A spectrogram of one vibration snapshot from a rotating-machine test bench is shown (time on one axis, frequency on the other). Classify the rotor condition as one of: normal, misalignment, unbalance, looseness.
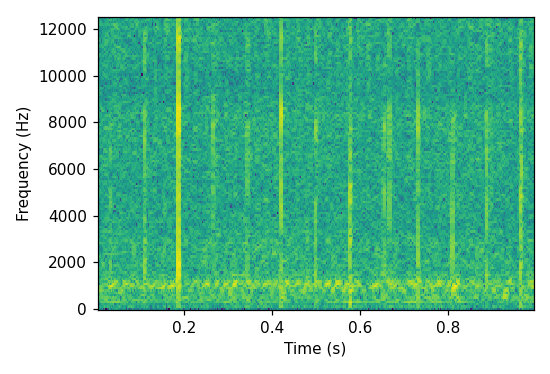
Answer: normal